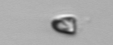
Label: Pyramimonas